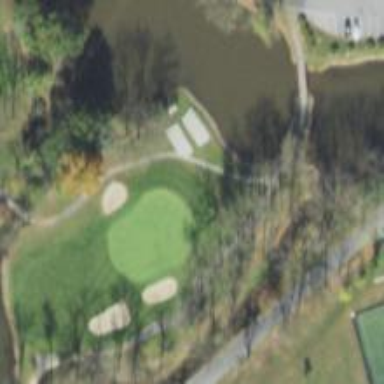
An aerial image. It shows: View of golf hole.